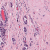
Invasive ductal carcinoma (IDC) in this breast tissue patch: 1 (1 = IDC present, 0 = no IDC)